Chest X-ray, AP view. Patient: 64 years old, sex M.
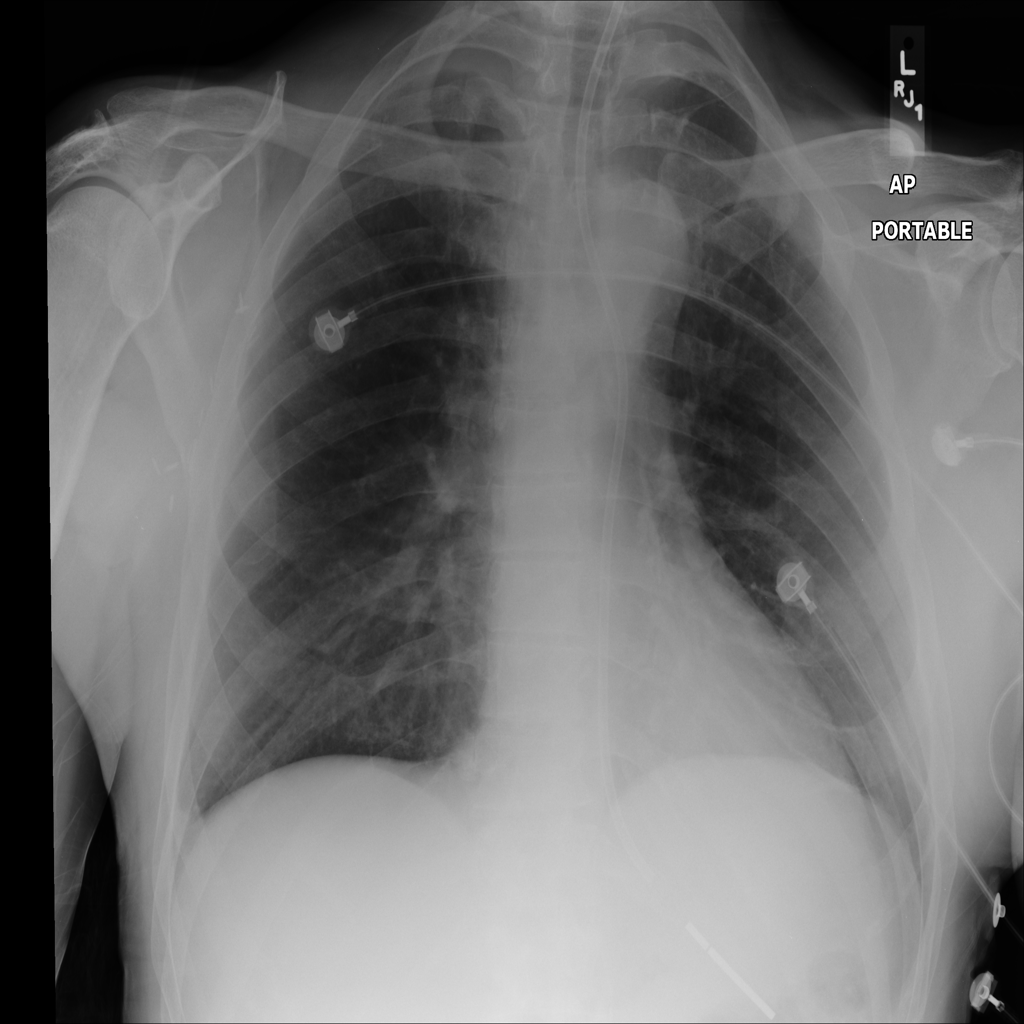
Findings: No Finding